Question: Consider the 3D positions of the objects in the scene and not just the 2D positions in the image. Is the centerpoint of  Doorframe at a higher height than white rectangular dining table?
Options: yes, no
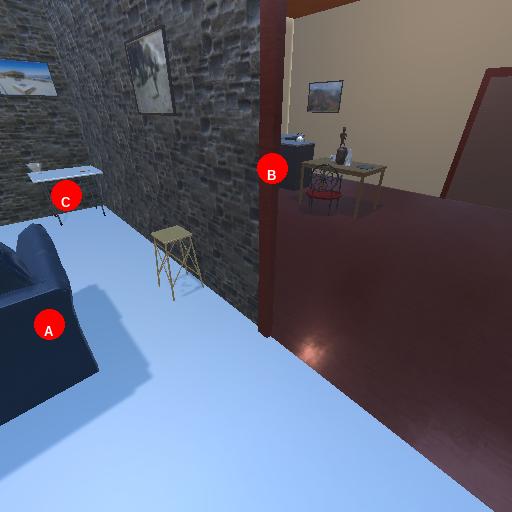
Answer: yes